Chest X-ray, PA view. Patient: 49 years old, sex F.
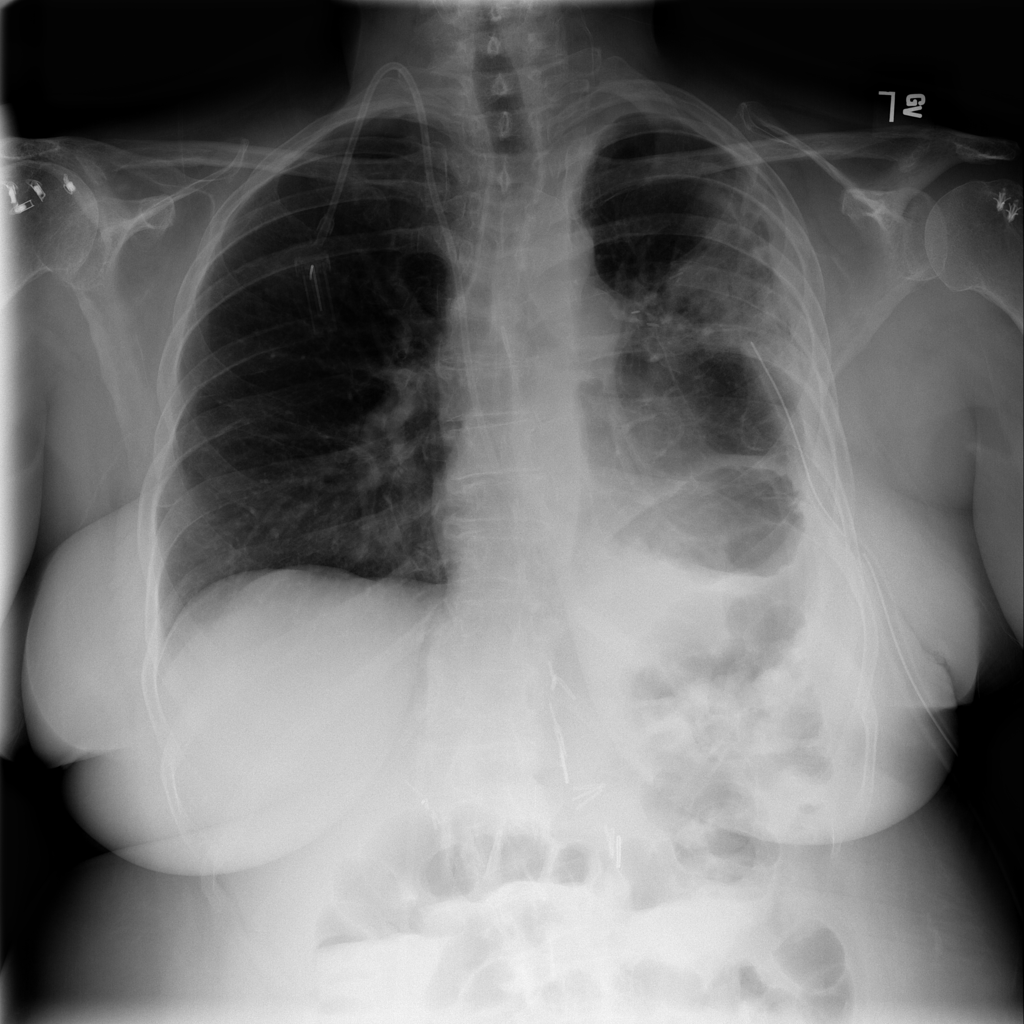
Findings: Pneumothorax